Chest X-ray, PA view. Patient: 48 years old, sex F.
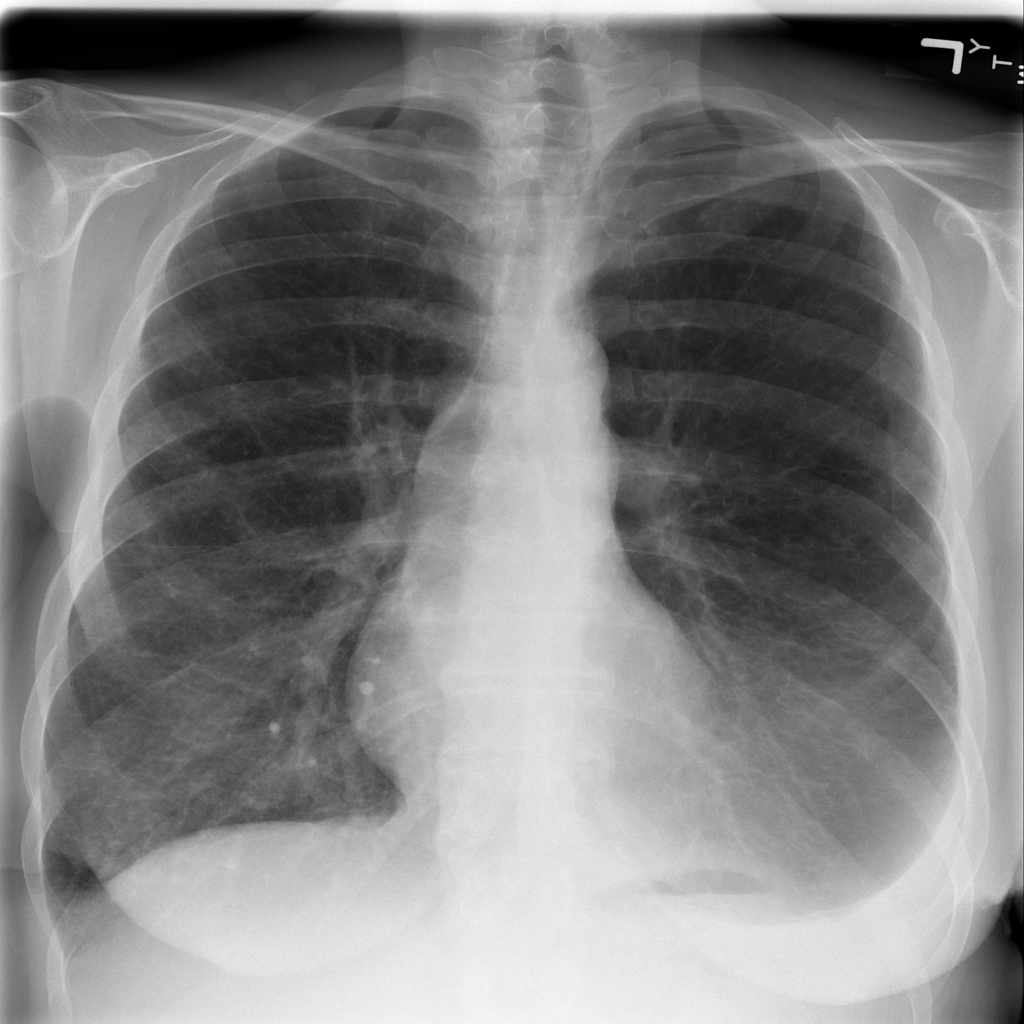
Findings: Effusion, Pneumothorax